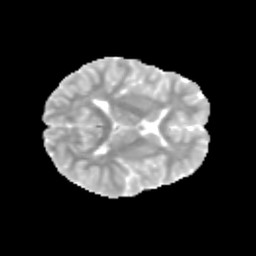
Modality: MD
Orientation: axial
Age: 12
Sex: female
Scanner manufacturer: siemens
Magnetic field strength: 3 T
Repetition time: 3.8 s
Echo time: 0.07 s